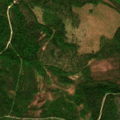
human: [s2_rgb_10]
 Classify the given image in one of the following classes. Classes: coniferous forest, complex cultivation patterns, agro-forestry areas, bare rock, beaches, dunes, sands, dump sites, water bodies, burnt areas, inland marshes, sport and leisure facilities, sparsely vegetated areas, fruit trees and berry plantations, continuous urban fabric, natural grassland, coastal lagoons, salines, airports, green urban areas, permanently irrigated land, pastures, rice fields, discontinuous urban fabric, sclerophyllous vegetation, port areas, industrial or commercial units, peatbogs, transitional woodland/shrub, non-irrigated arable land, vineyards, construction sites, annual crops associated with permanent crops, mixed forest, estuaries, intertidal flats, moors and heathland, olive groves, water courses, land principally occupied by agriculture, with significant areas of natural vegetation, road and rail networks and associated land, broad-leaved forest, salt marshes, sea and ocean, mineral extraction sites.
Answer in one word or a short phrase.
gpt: coniferous forest, mixed forest, transitional woodland/shrub